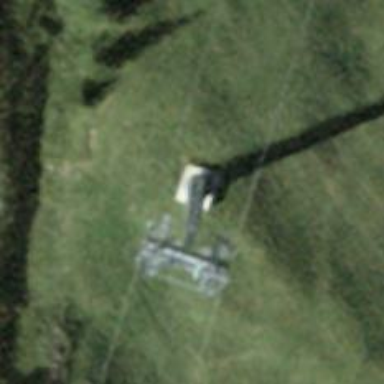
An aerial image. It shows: Pylon used for aerialway.